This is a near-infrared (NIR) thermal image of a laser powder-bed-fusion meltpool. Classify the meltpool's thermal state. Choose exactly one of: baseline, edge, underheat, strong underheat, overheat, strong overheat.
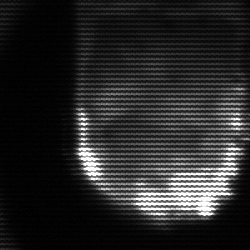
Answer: baseline